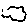
Label: cloud